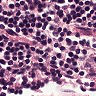
Metastatic tissue present: no